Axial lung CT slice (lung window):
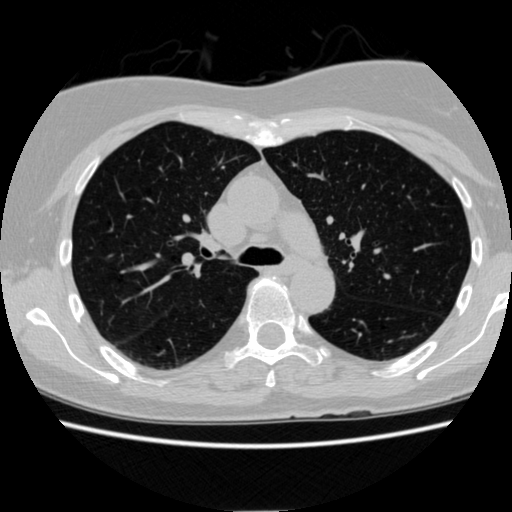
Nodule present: no